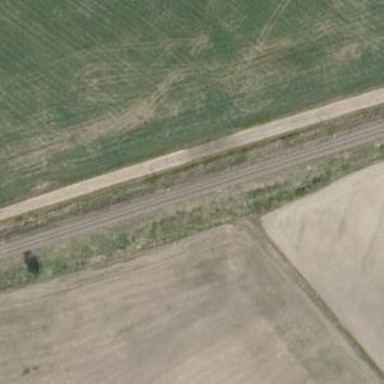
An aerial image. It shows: Railway signal.